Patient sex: F
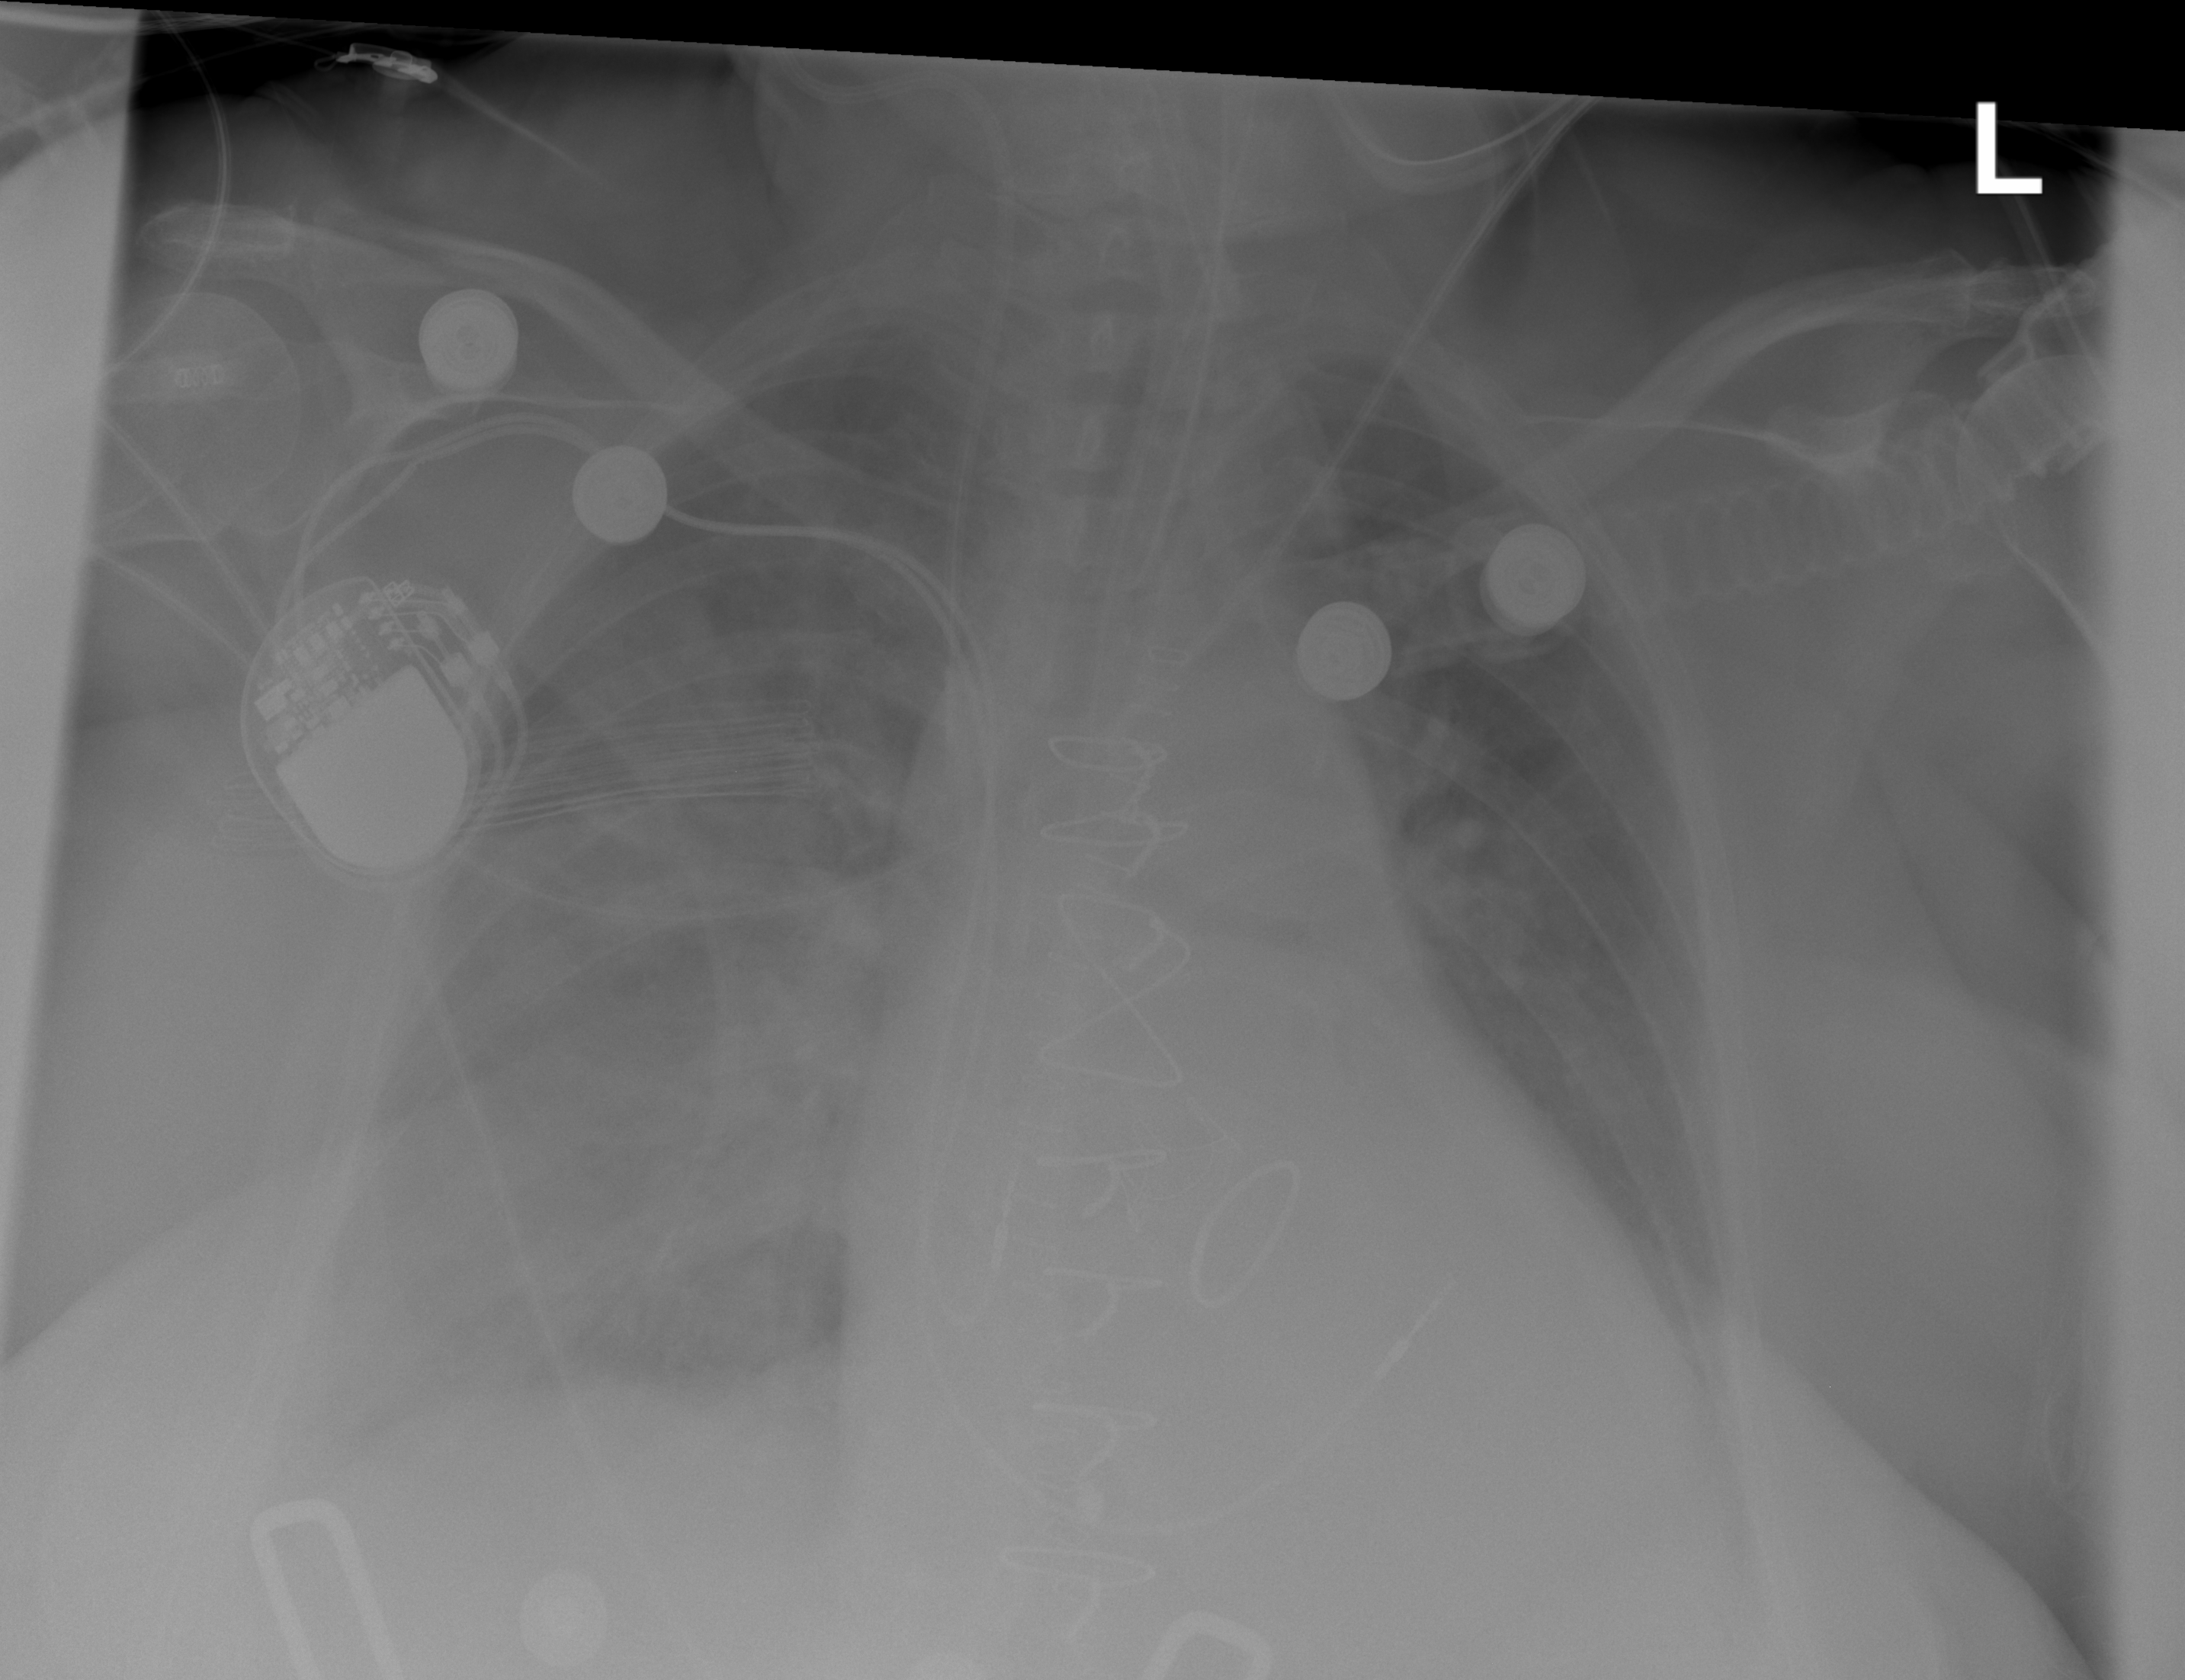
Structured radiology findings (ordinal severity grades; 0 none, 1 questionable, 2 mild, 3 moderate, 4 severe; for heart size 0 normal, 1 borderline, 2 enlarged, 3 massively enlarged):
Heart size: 2
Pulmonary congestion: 2
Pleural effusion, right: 0
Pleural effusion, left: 0
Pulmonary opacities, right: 2
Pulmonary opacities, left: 0
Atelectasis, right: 0
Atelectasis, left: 0